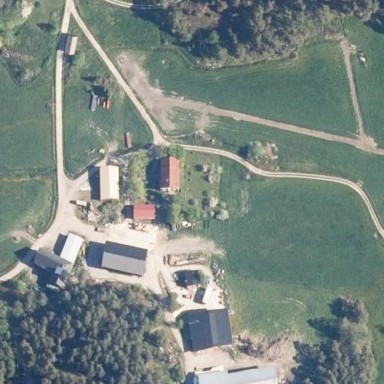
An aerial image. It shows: Residential area in rural setting.